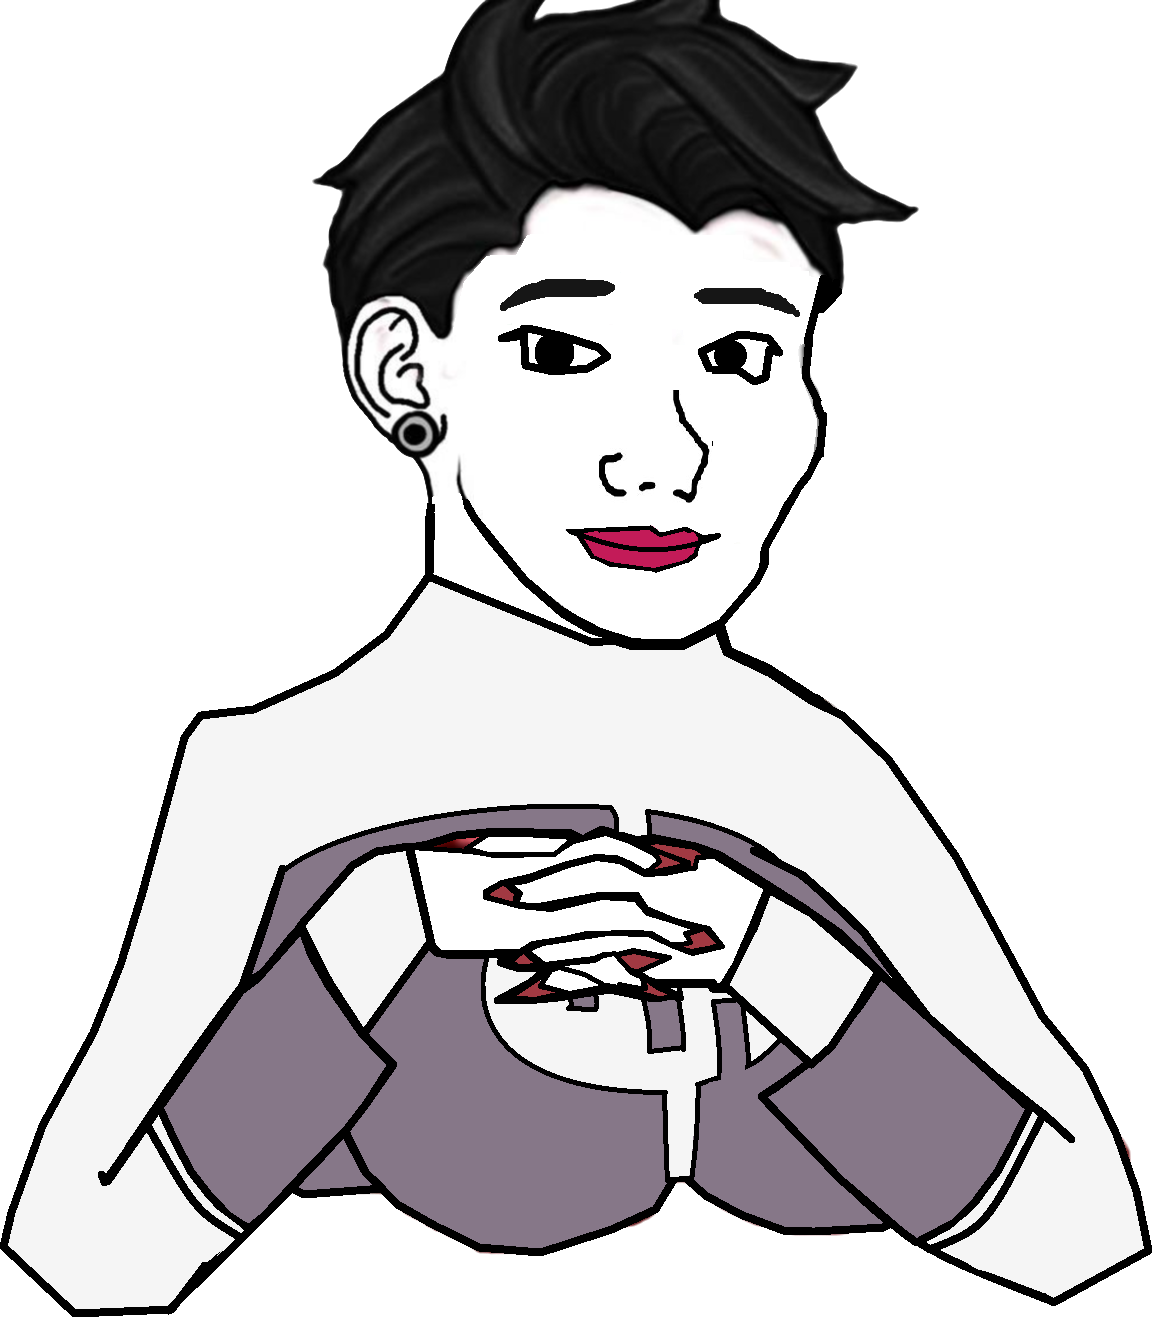
Label: 5_Abusive_Wife